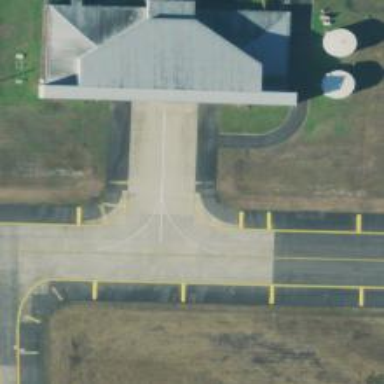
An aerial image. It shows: Image of taxiway at airport.